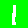
Digit: 1